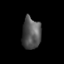
Tissue: skin
Cell type: Epithelial cells
Senescence score: 0.2462
Nuclear area (px): 585
Mean DAPI intensity: 84.619